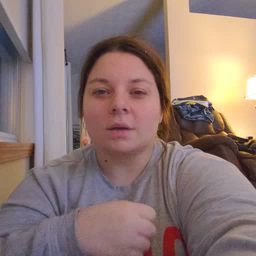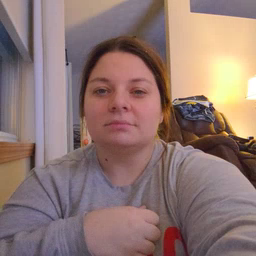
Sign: mitten